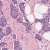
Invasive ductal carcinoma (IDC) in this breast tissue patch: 1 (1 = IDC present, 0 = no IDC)